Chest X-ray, PA view. Patient: 60 years old, sex F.
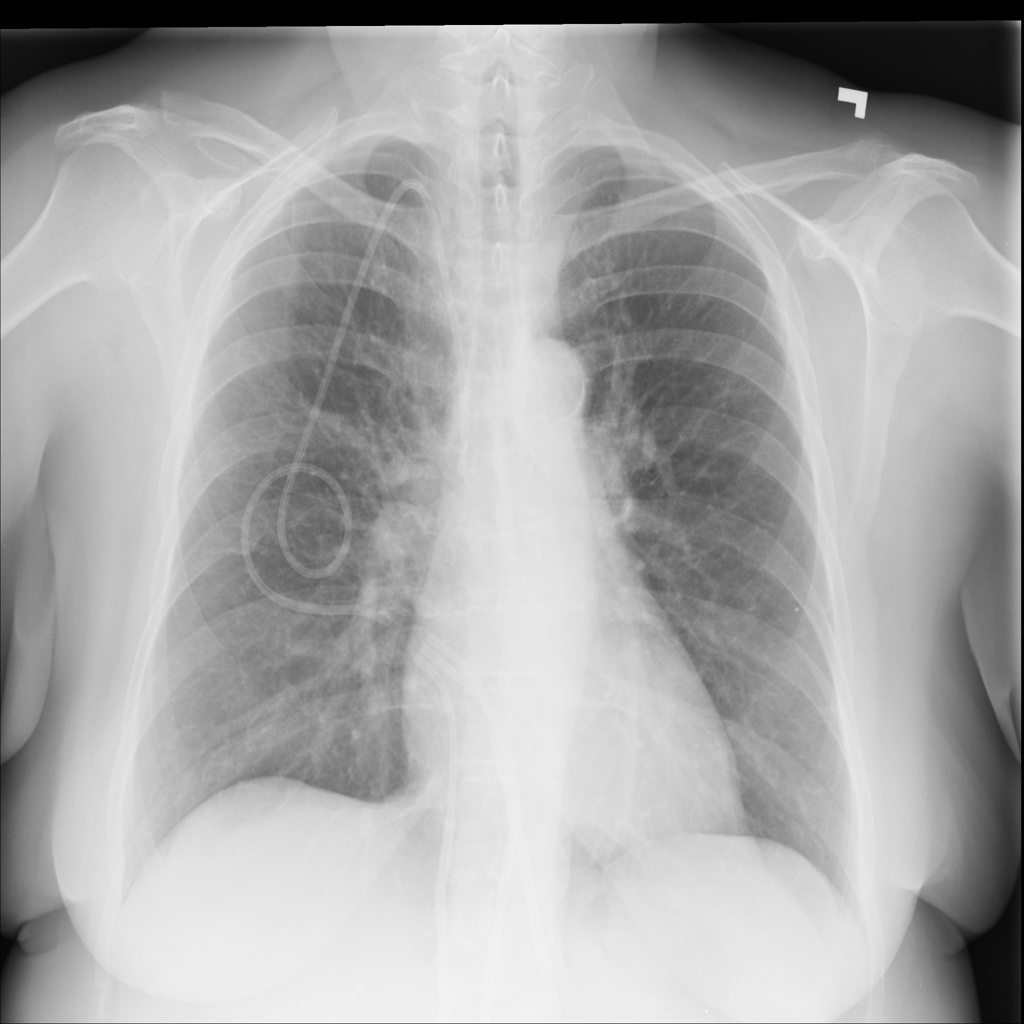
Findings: No Finding